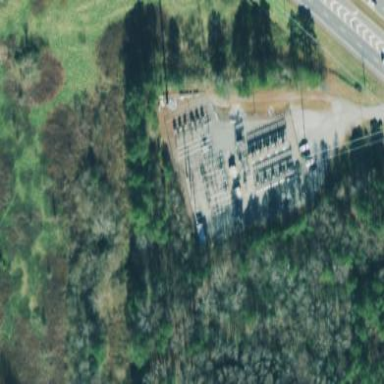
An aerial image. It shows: Distribution level power substation surrounded by fence.